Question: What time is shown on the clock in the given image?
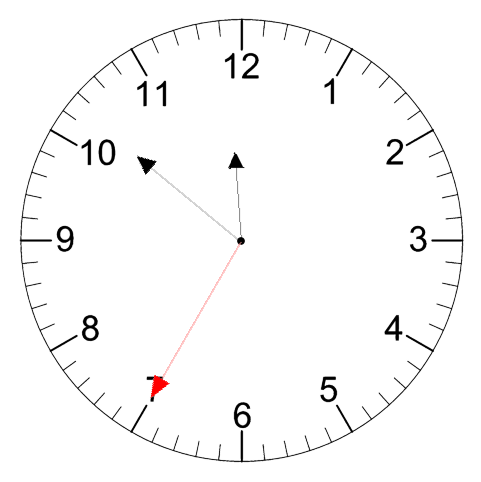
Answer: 11:51:35